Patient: sex M, age 61
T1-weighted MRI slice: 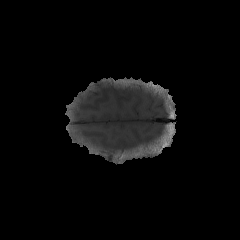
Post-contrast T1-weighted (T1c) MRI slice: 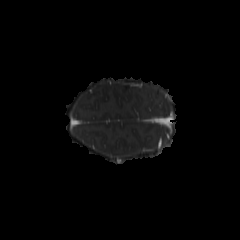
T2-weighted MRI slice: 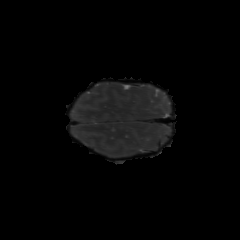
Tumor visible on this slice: no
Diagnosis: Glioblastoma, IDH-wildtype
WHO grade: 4